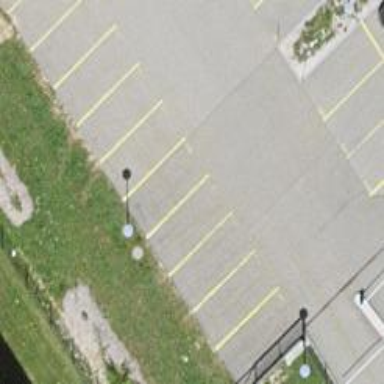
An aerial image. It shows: Parking aisle designated as service road.